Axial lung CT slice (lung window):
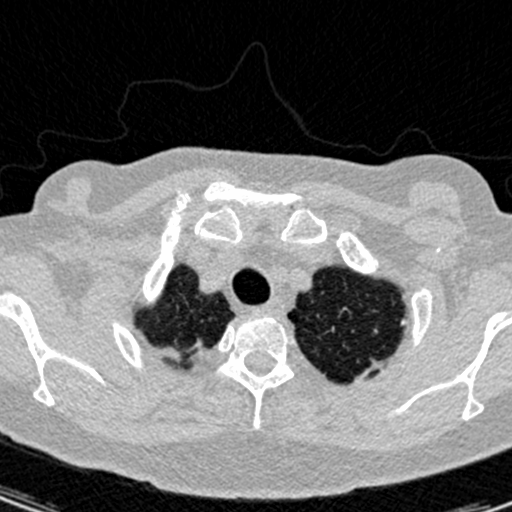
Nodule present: no